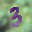
Label: 3